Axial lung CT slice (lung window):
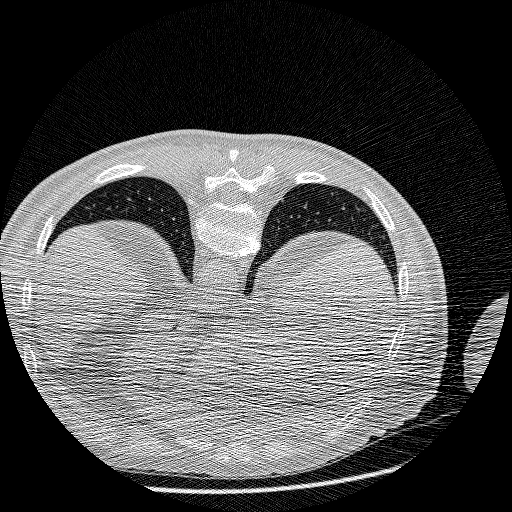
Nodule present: no